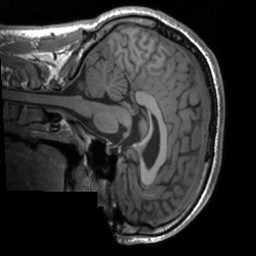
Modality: T1w
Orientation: sagittal
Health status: healthy
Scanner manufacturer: siemens
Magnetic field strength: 3 T
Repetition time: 1.9 s
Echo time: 0.00226 s